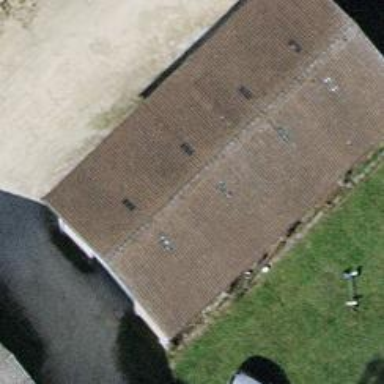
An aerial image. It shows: Barn.